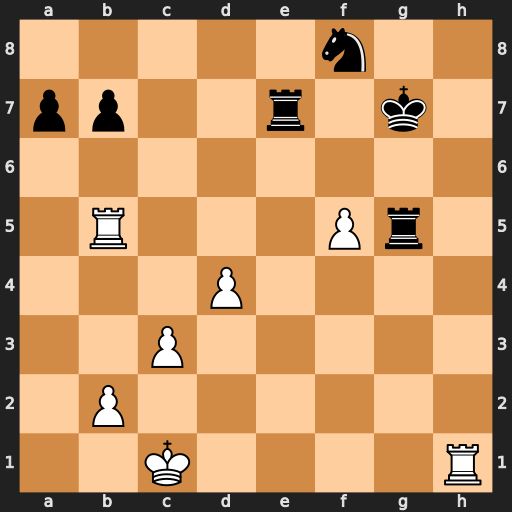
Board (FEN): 5n2/pp2r1k1/8/1R3Pr1/3P4/2P5/1P6/2K4R
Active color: w
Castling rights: -
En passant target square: -
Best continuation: f6+ Kxf6 Rf1+ Kg6 Rxg5+ Kxg5 Rxf8